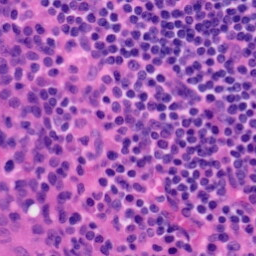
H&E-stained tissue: Tonsil